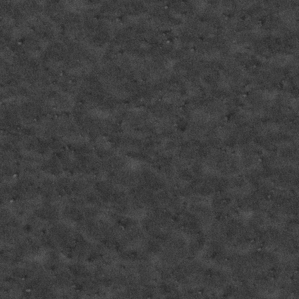
Label: frost